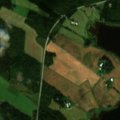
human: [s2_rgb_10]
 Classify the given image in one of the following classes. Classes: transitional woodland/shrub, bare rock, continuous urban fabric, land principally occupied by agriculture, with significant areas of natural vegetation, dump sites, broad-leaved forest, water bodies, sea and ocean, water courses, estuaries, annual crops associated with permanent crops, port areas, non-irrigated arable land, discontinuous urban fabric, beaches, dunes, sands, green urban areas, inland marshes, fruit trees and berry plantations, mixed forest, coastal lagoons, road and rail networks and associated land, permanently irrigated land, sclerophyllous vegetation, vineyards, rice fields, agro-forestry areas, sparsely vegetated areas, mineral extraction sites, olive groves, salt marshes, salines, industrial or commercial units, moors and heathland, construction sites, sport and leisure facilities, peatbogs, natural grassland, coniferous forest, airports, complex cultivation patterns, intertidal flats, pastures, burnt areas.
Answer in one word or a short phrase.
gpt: non-irrigated arable land, mixed forest, water bodies